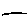
Label: line